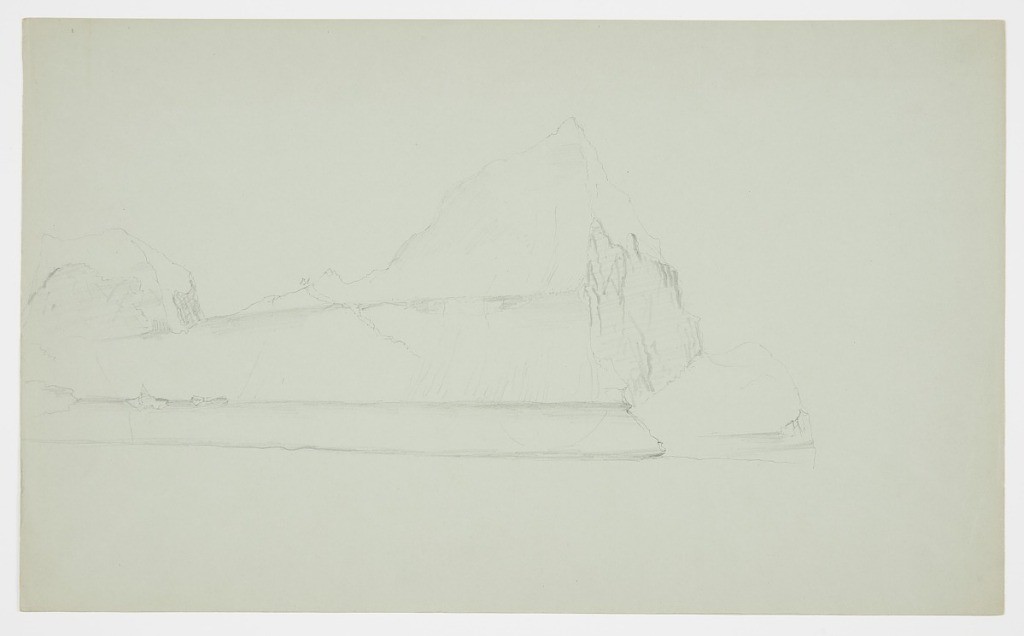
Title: Iceberg, Canada
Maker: Frederic Edwin Church, American, 1826–1900
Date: June–July 1859
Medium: Graphite on light green wove paper
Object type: drawing
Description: Seascape sketch showing a view of a large, craggy iceberg off the coast of Newfoundland and Labrador, Canada. Dominating the composition at center, the iceberg has a tall, sharp, pyramidal peak at center that descends at left to a cubic formation on the far left margin. Striations of erosion melt are visible throughout the berg.